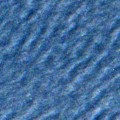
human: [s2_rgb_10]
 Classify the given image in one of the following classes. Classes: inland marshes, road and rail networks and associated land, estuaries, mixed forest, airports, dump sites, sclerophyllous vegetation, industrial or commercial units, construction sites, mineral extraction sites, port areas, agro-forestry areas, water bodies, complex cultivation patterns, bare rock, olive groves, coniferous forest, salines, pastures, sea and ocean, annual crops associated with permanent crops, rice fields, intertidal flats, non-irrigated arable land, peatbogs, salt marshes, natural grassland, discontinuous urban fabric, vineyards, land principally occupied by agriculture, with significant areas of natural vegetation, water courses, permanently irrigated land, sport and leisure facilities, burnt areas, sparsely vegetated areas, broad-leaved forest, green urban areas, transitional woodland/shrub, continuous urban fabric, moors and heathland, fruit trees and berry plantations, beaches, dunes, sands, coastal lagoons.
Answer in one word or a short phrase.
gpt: sea and ocean